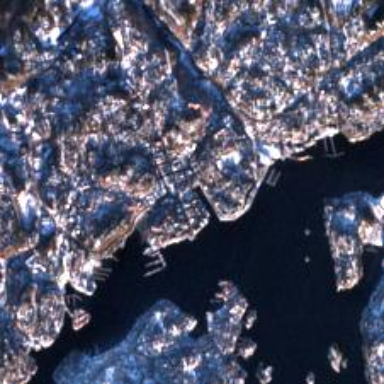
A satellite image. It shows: Quay along the coastline.